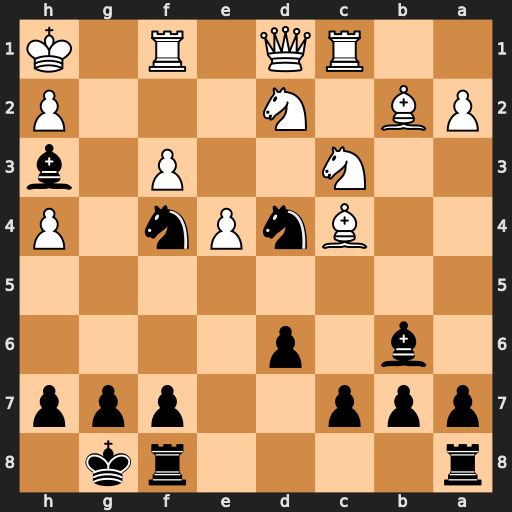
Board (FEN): r4rk1/ppp2ppp/1b1p4/8/2BnPn1P/2N2P1b/PB1N3P/2RQ1R1K
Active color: b
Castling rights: -
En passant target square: -
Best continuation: Bg2+ Kg1 Nde2#